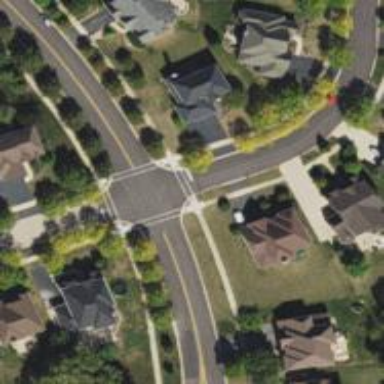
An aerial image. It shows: Crossing on footway.